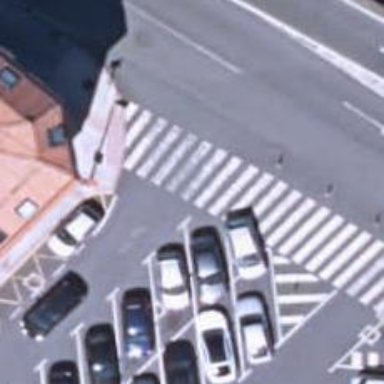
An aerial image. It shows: Uncontrolled zebra crossing on the road.